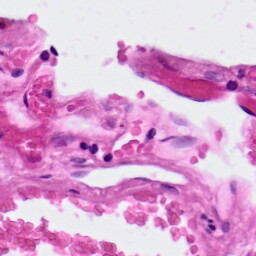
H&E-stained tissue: Lung